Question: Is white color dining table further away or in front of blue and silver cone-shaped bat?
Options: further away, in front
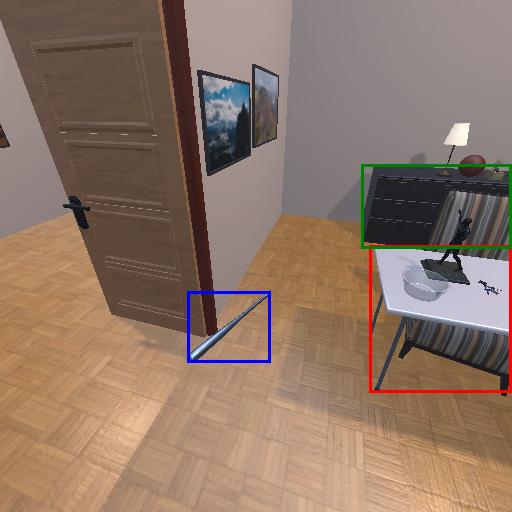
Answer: further away